Question: Do we have any provision to create the Graphical structure in C#. Like as show in the figure below? IN .NET (3.5 or 4.0 or 4.5)
I meant, when click on a button, a Square box comes on the screen. When you have already selected a Square Box, and click the Button, this connects new square Box with existing one.

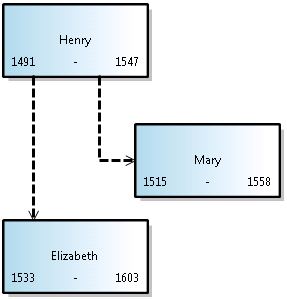
Answer: Have a look at the <URL> open source 'WPF' project on 'CodePlex'. It has both the executable and source code which you can use as a reference. It demonstrates display of Tree like Family hierarchy structures using WPF and customized appearances for the family tree using 'Data Templates' and other features.